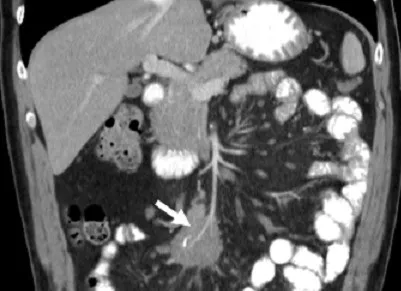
Coronal CT scan with contrast, demonstrating vascular encasement within the mesenteric lesion.
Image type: radiology (ct)